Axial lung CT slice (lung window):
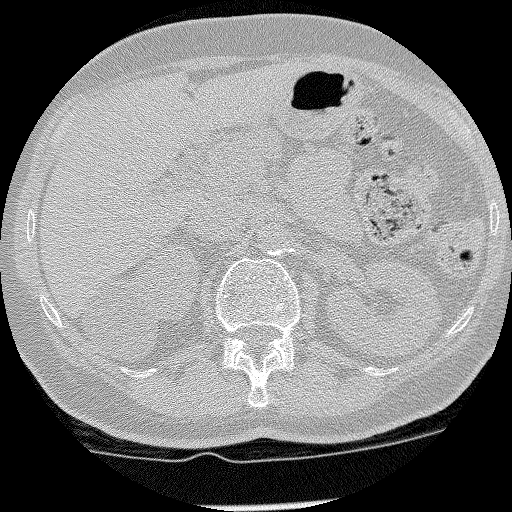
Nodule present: no